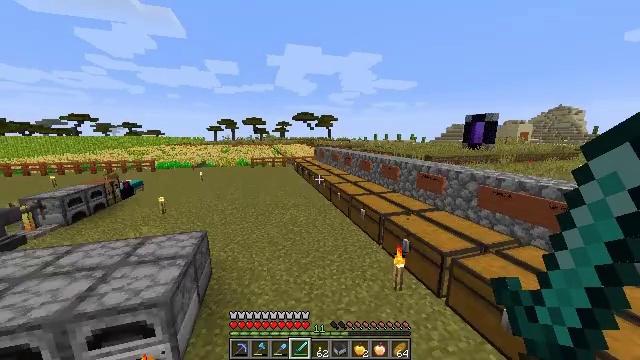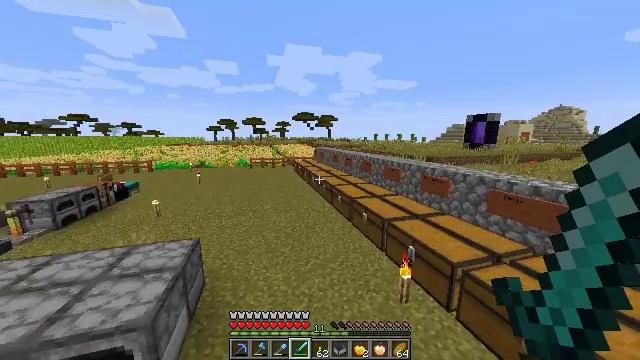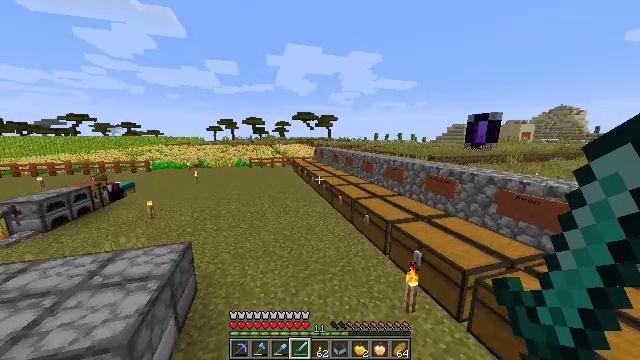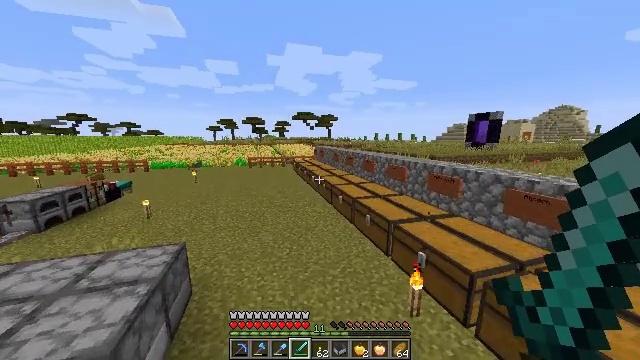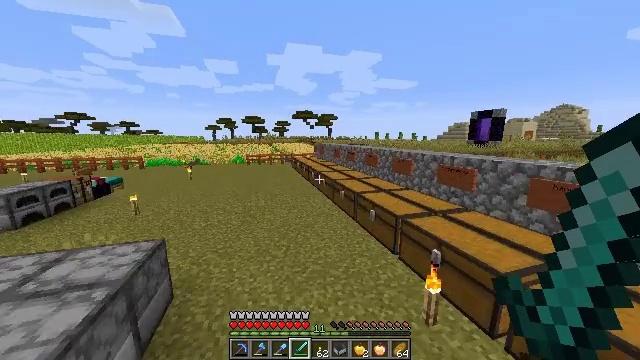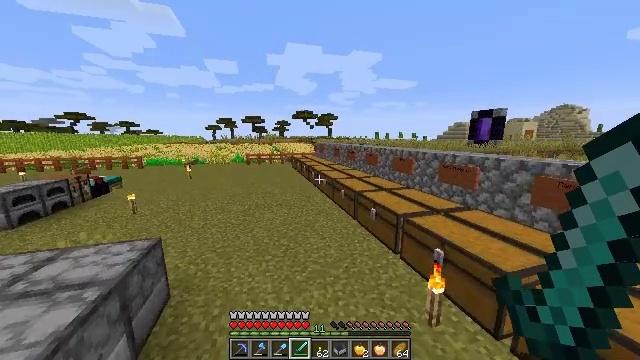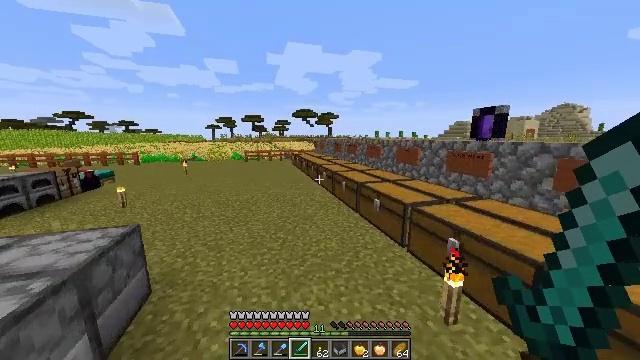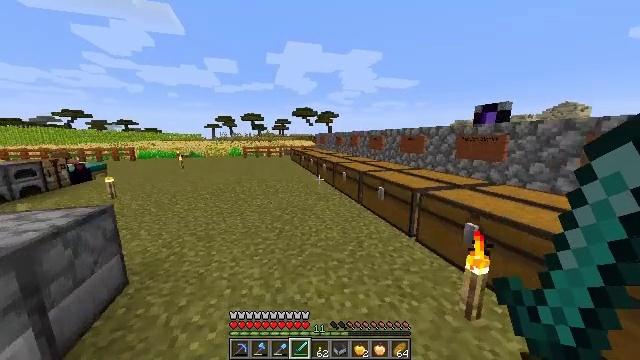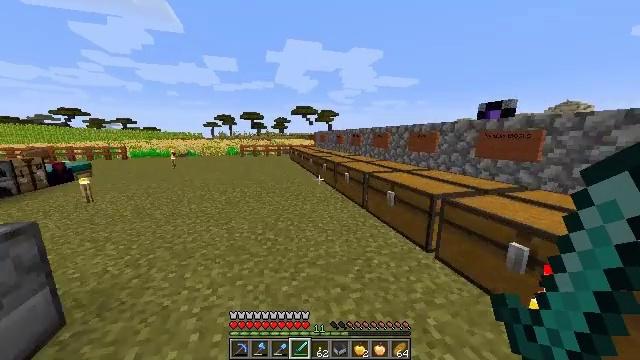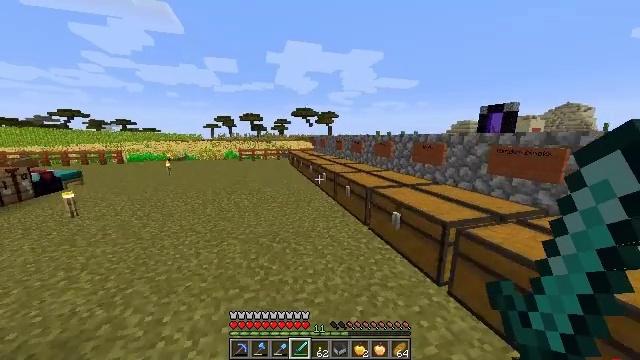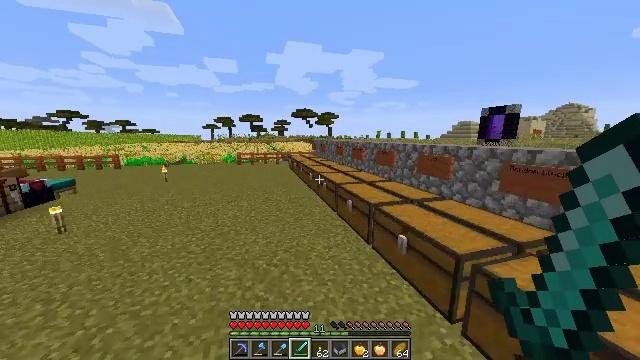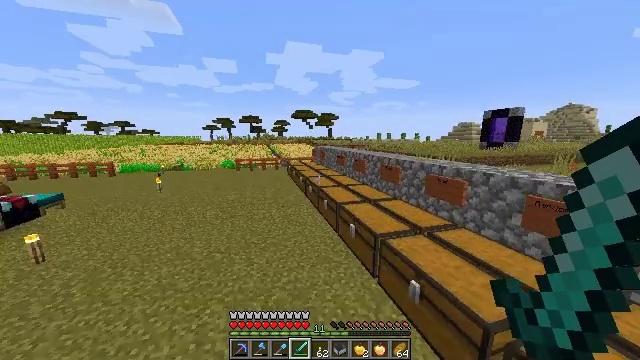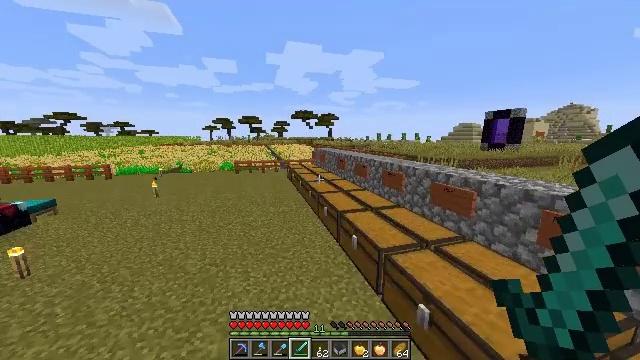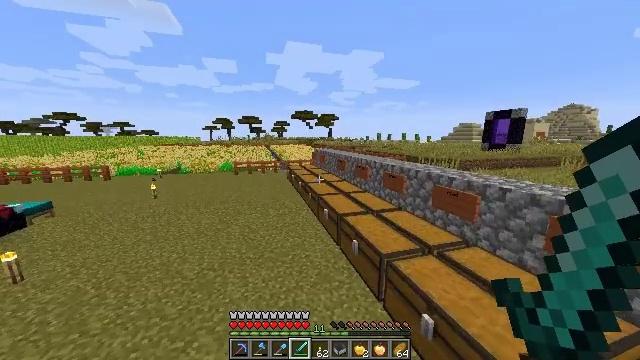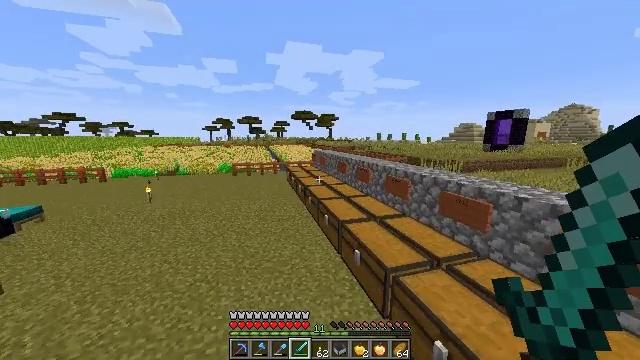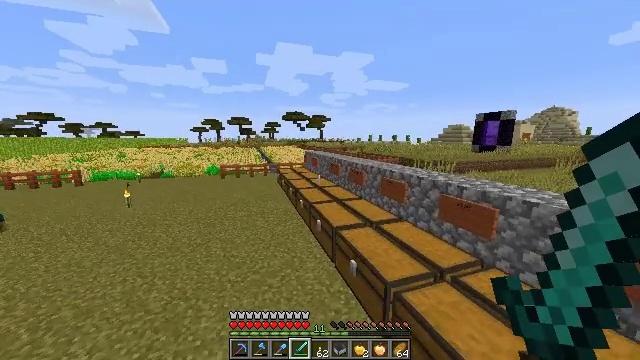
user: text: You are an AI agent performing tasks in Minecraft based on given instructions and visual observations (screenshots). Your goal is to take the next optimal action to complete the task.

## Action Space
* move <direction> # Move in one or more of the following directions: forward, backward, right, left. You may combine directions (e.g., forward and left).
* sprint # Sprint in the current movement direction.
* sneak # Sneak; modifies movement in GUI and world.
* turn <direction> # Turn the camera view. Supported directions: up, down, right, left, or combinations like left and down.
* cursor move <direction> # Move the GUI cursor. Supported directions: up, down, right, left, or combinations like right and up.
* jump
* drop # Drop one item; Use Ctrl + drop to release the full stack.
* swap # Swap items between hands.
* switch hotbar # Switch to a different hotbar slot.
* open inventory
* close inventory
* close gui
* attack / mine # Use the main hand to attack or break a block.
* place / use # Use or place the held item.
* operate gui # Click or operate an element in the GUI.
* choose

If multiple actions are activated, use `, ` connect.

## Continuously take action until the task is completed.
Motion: motion action
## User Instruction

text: Use diamonds and a stick to craft a diamond shovel.
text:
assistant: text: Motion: move forward, sprint, jump
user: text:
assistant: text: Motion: move forward, sprint
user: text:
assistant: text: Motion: move forward, sprint
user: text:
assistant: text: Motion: move forward, sprint
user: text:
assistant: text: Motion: move forward, sprint
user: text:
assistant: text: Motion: move forward, sprint
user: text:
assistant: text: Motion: move forward, sprint
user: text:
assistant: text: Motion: move forward, sprint
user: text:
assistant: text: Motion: move forward, sprint, jump
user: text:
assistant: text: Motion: move forward, sprint, jump
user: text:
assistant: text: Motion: move forward, sprint, jump
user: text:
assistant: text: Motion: move forward, sprint, jump
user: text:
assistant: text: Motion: move forward, sprint
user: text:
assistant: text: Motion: move forward, sprint
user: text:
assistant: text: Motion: move forward, sprint, turn right
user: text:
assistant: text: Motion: move forward, turn right
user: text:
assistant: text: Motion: move forward, turn right
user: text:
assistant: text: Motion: move forward and move left, turn right
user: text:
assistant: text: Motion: move forward and move left, turn right
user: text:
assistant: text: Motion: move forward and move left, turn right
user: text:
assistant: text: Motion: move forward and move left, turn right
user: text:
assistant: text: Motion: move forward and move left
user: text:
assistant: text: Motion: move forward and move left
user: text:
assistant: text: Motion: move forward and move left
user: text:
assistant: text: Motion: move forward and move left
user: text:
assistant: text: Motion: move forward and move left, turn right
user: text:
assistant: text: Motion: move forward and move left, turn right
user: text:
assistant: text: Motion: move forward and move left, turn right and down
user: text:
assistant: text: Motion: move forward and move left, turn right and down
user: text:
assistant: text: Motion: move forward and move left, turn right